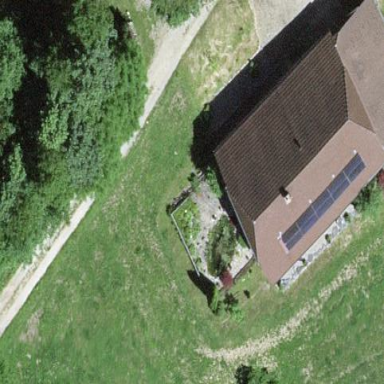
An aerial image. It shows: Farm building.